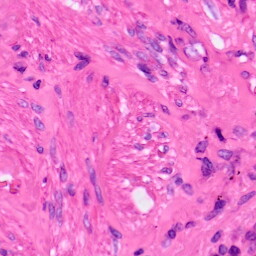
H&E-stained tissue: Lung